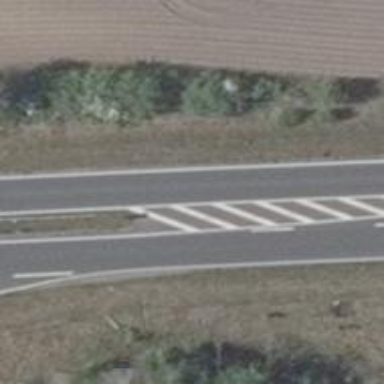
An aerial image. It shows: This is trunk highway with motorroad.